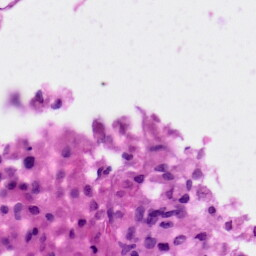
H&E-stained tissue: Skin